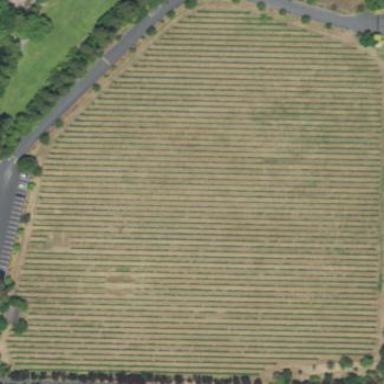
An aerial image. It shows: Vineyard with grape crops.